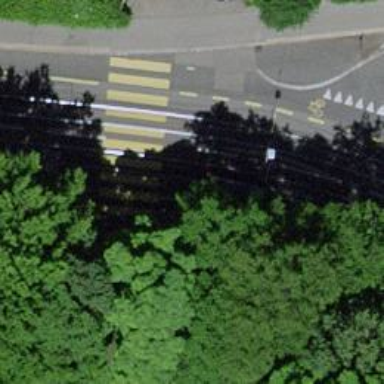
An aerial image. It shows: Tram crossing on the railway.